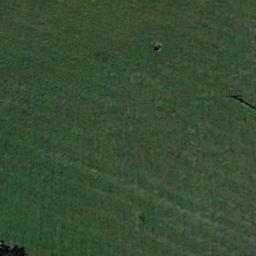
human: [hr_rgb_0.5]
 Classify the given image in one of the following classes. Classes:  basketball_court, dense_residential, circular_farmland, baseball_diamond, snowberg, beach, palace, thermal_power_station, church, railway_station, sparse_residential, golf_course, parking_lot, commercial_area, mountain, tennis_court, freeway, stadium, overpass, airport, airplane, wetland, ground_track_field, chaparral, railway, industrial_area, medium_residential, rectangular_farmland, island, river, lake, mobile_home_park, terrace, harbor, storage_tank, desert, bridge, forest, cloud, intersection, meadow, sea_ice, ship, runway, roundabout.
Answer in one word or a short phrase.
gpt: meadow